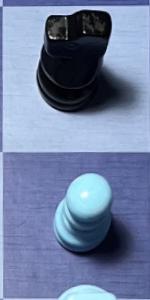
Label: Pawn_White